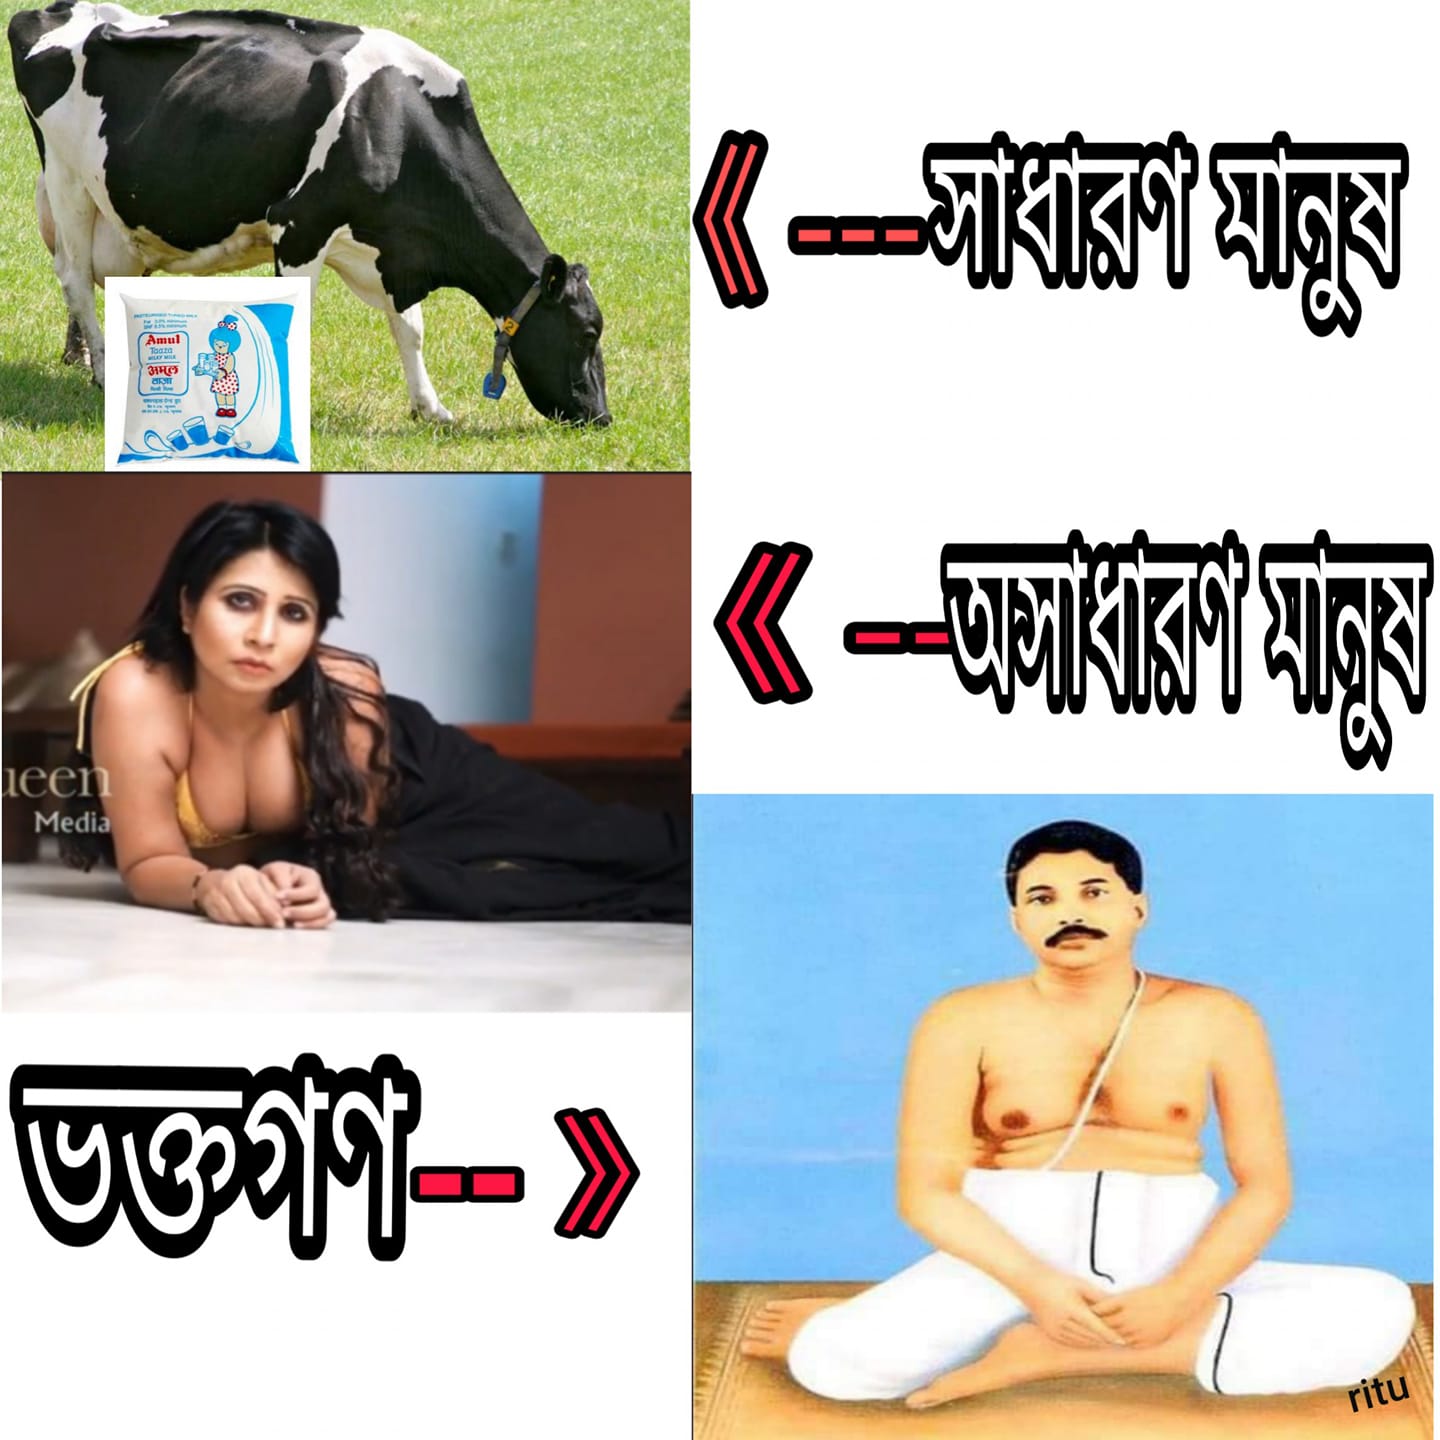
Caption: সাধারণ মানুষ    অসাধারণ মানুষ    ভক্তগণ --
Label: hate